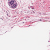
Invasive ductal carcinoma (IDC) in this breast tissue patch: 0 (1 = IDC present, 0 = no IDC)